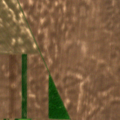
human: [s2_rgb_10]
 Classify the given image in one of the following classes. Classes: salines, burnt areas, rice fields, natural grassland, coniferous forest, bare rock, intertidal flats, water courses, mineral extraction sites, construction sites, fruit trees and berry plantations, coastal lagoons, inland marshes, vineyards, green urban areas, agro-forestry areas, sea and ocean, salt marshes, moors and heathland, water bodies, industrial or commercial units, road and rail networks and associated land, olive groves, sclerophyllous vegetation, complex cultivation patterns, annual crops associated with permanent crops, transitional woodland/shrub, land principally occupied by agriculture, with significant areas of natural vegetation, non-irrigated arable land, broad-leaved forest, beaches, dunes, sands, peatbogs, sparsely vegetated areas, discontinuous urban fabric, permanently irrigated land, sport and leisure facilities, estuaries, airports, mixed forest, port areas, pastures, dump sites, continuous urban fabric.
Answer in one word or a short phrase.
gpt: non-irrigated arable land